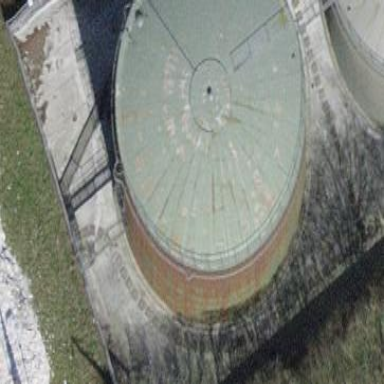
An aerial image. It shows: Building with storage tank.